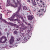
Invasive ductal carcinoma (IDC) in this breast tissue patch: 0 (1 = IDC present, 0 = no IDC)